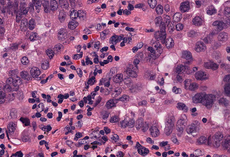
Tumor epithelial tissue: yes
Tumor-associated stroma tissue: yes
Normal tissue: no